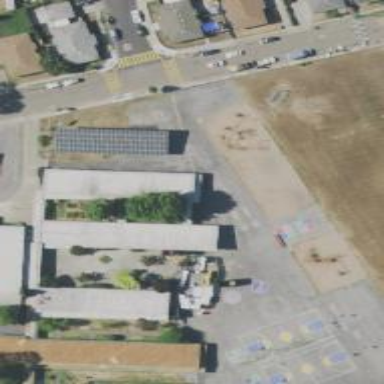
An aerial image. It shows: School.